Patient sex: M
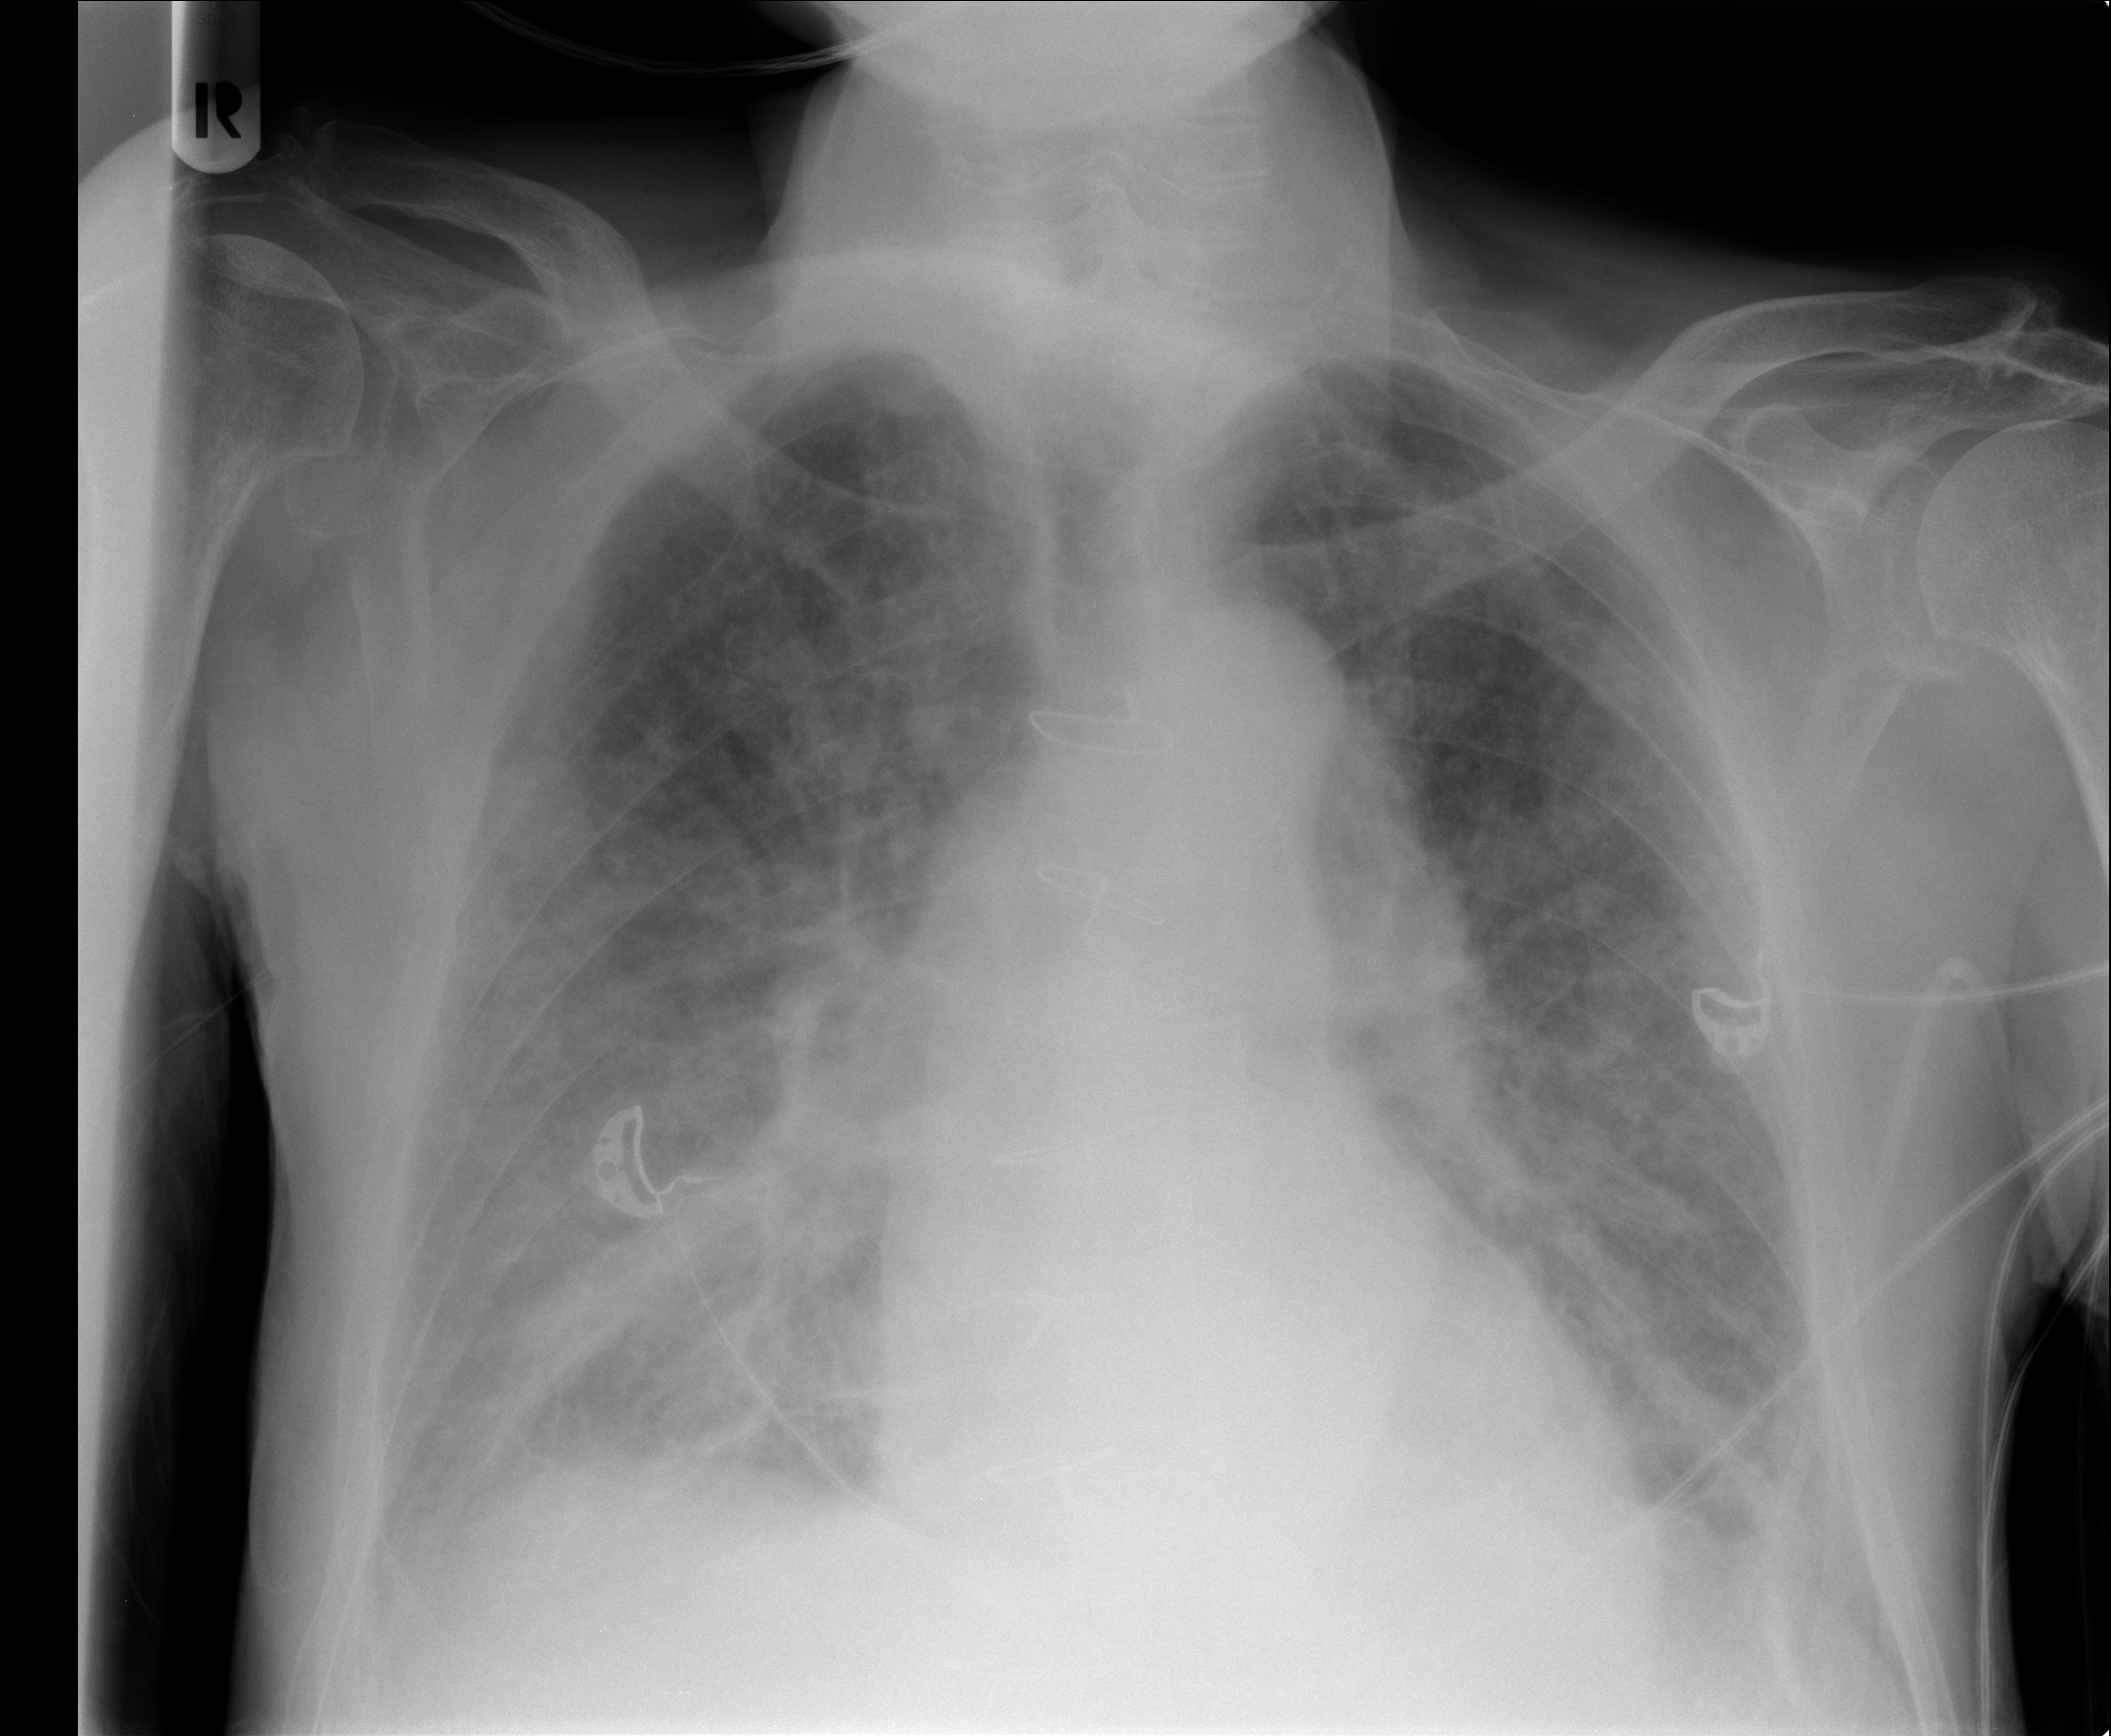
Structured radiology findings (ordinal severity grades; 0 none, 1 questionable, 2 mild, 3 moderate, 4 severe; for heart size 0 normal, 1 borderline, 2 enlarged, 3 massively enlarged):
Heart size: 1
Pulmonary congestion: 3
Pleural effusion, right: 0
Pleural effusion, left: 0
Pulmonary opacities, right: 2
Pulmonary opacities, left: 2
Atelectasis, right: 3
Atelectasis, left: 2